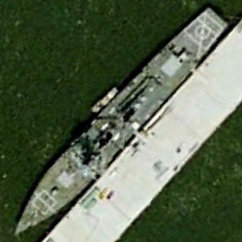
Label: destroyer